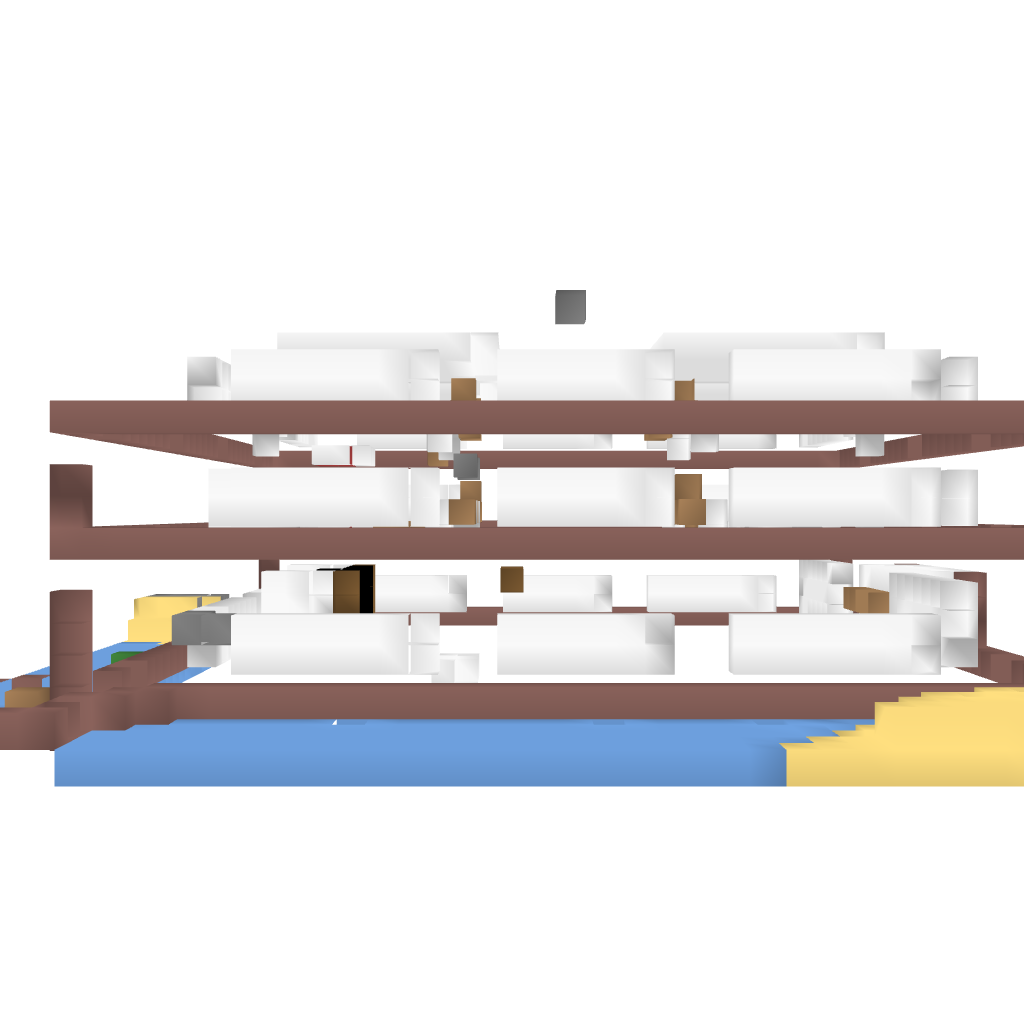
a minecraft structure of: QuartzHouse bad low quality